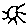
Label: sun